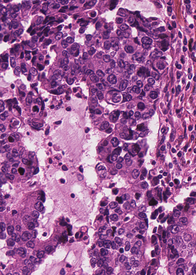
Tumor epithelial tissue: yes
Tumor-associated stroma tissue: yes
Normal tissue: no